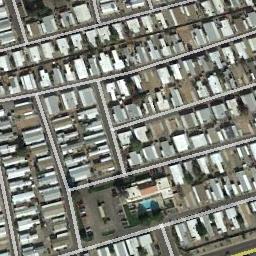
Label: mobile_home_park